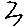
Label: zigzag